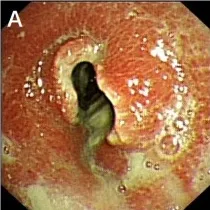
Bronchoscopic finding of tracheal Rhizopus Oryzae infection before and after treatment. (A, B) Tracheal mucosal necrosis, granulation tissue proliferation and severe airway necrosis before treatment.
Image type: endoscopy (airway_endoscopy)